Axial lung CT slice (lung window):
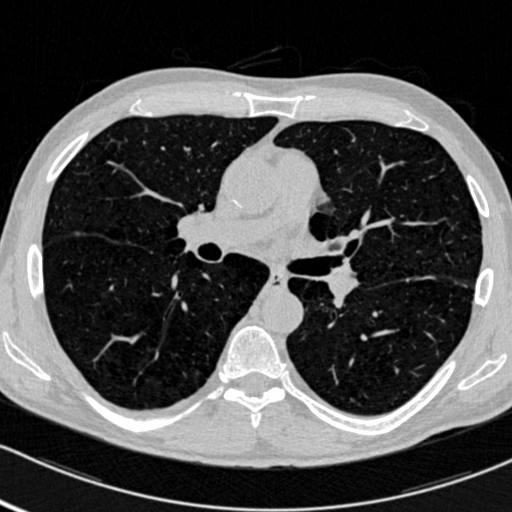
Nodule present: no